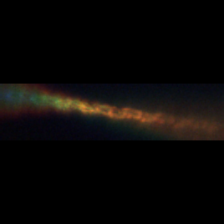
Taxon: Chaetoceros
Group: Diatoms